Field crop: maize
Growth stage: 2
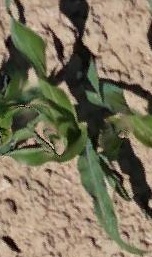
Species: maize